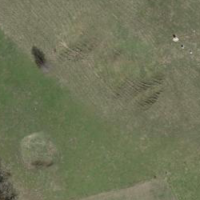
EUNIS habitat code: 24
Species observed at this site:
Lamium galeobdolon